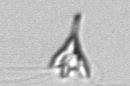
Label: Pyramimonas_longicauda